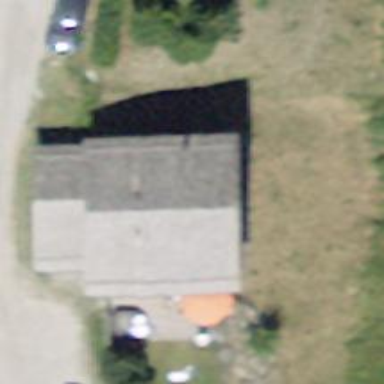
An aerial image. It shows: Building with tile roof.